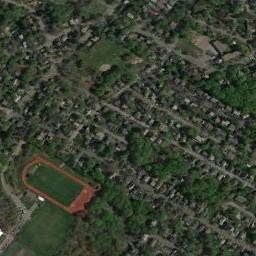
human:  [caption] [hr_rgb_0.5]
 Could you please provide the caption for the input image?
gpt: Many buildings are near the ground track field .

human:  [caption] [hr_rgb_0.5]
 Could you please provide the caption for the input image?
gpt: The ground track field is surrounded by lots of trees and houses arranged neatly .

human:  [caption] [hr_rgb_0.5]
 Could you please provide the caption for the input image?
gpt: A track and field is built in the middle of a residential area, Surrounded by a lot of vegetation .

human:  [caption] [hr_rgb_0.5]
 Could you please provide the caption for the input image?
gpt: The green space inside the track is worn .

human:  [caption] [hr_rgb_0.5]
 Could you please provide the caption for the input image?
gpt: There are many buildings and trees around the ground track field .